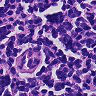
Metastatic tissue present: no